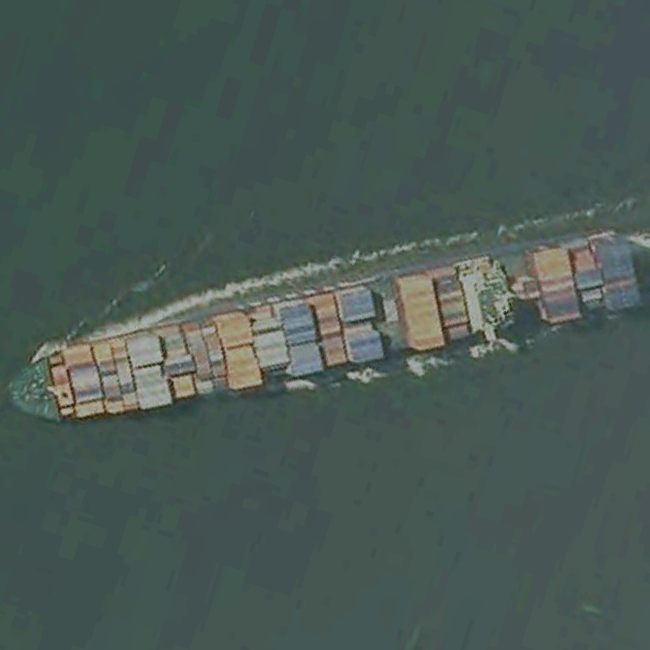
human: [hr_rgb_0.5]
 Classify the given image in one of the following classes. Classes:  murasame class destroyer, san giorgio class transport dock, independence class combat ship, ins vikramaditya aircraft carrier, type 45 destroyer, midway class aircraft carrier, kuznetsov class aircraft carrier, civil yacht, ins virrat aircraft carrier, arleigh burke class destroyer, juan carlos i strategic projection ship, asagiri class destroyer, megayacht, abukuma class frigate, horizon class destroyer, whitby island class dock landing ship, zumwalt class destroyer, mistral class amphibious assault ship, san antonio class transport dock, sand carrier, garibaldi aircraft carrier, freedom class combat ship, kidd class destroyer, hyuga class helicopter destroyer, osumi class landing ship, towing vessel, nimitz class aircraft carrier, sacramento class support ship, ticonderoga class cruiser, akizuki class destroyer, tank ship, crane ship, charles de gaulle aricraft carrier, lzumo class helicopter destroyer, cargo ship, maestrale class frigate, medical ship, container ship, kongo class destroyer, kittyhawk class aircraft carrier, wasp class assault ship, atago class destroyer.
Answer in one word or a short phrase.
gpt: Container ship